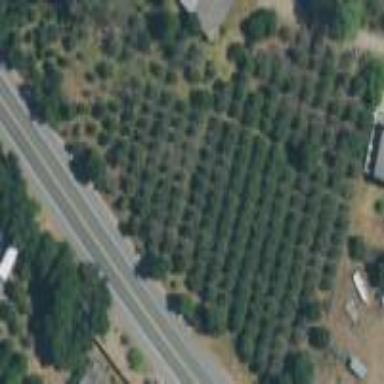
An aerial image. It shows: Orchard.